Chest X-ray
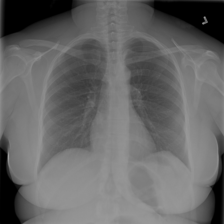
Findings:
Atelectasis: negative
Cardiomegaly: negative
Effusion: negative
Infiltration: negative
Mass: negative
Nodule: negative
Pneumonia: negative
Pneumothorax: negative
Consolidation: negative
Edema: negative
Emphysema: negative
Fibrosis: negative
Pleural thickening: negative
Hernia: negative